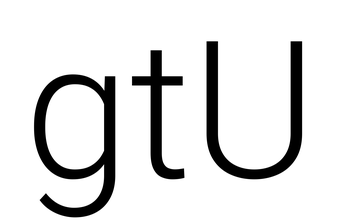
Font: Roboto_Light